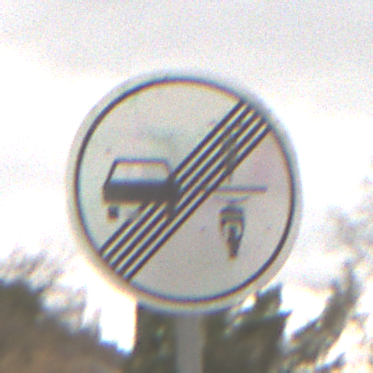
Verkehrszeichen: EndeVerbotUeberholenEinspurigeFahrzeuge
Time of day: Midday
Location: Outdoor (Nature)
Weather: Overcast
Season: NotSpecified
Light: Natural